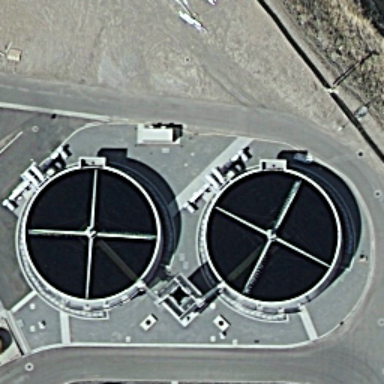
Two black storage tanks are arranged neatly on the ground .